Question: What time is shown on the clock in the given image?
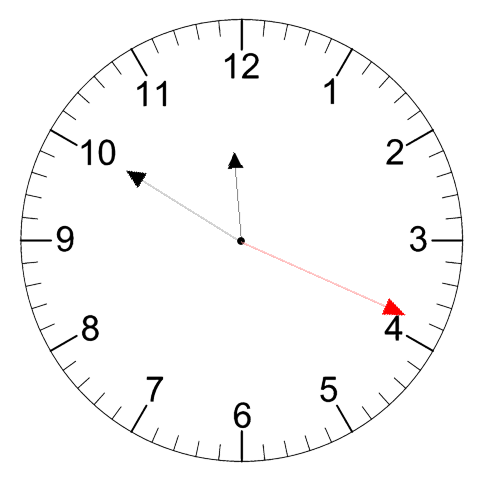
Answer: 11:50:19